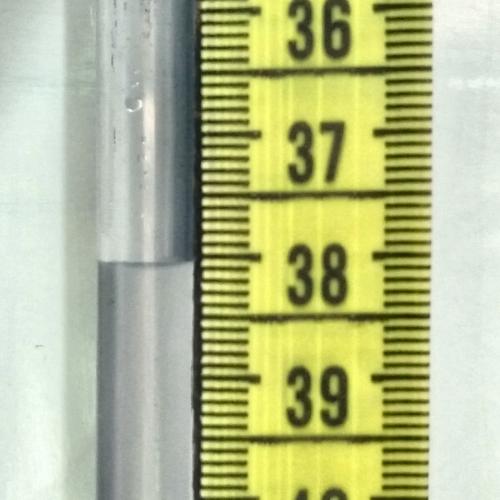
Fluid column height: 38.0 cm